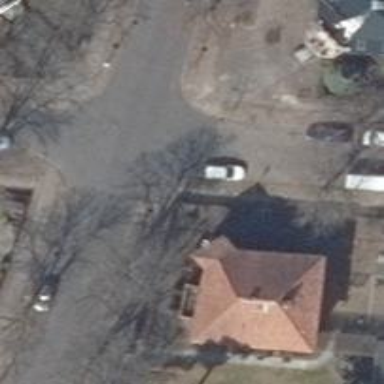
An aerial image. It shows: Residential road with separate sidewalks on both sides.